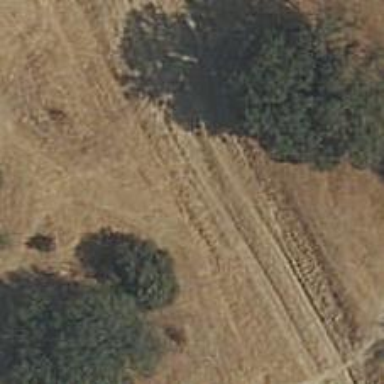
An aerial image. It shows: Dirt path.